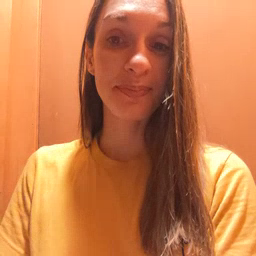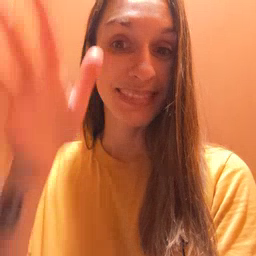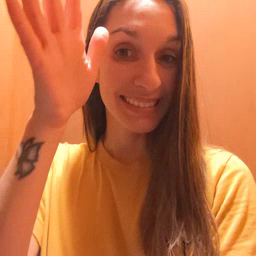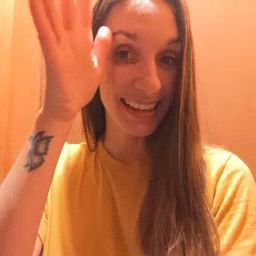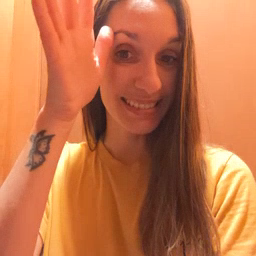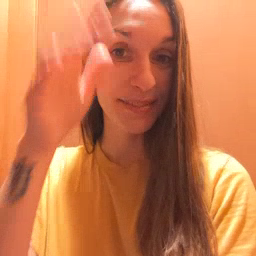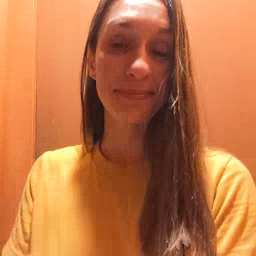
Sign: dad